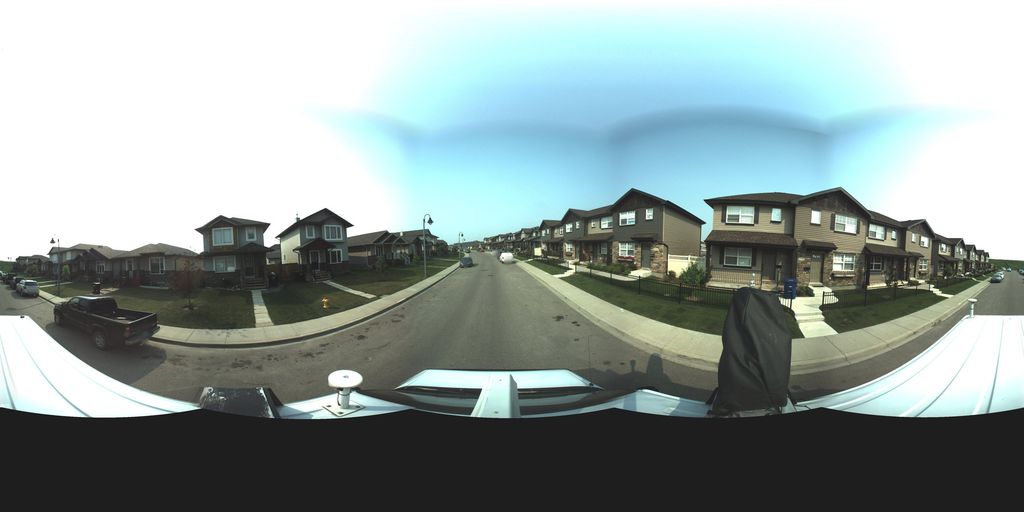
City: saskatoon